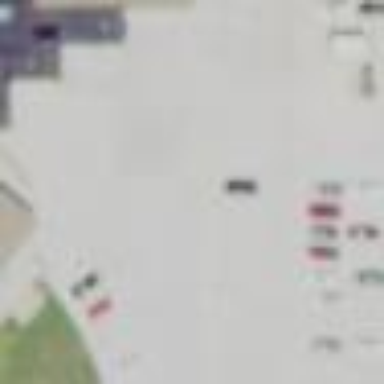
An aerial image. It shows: Parking area.